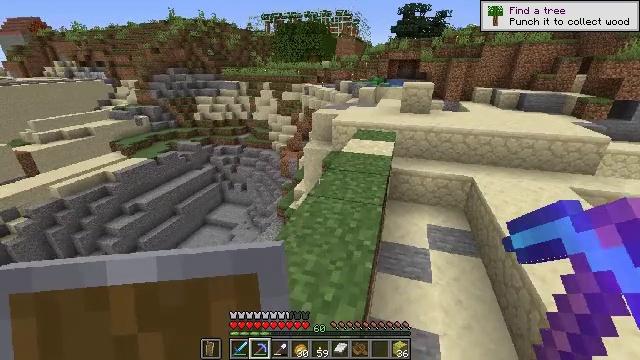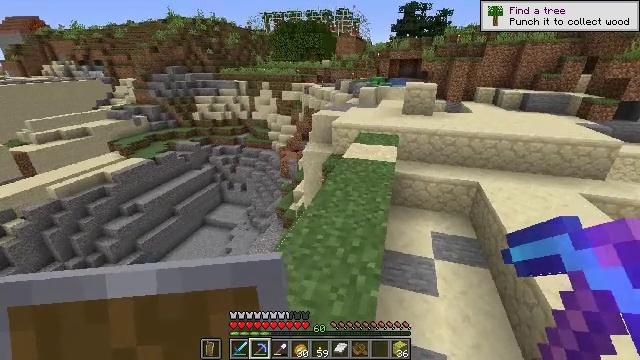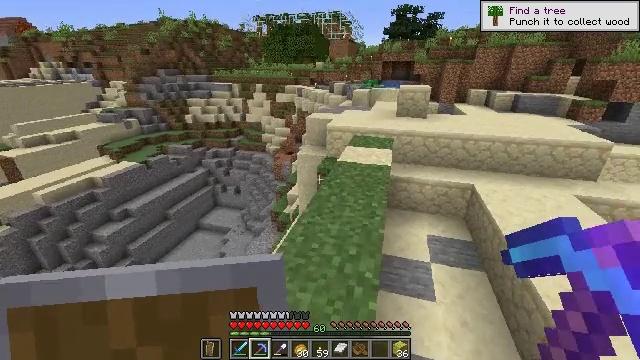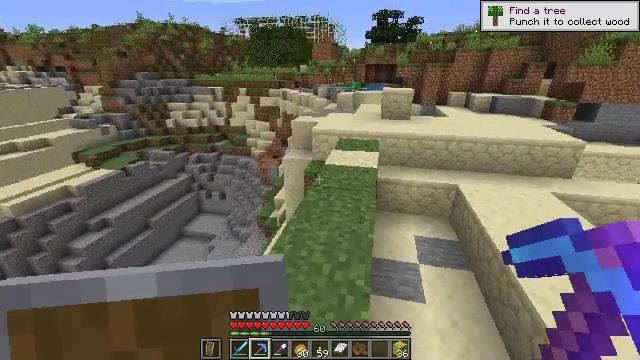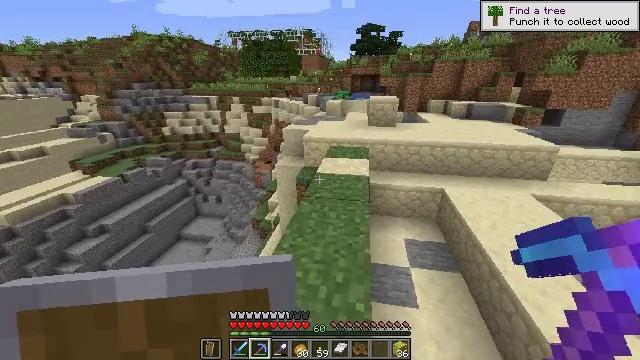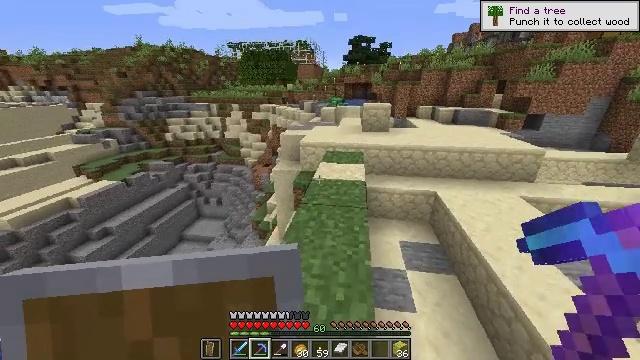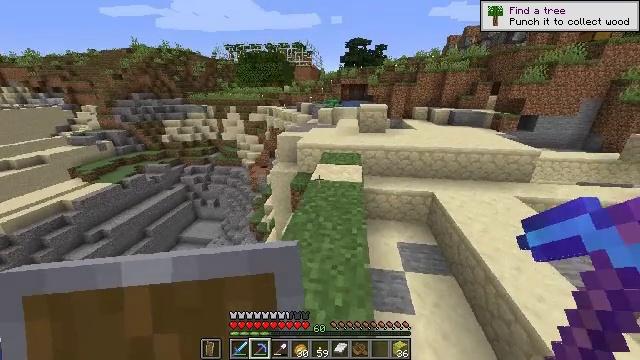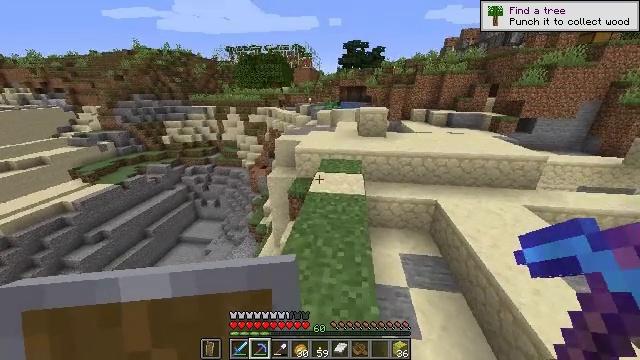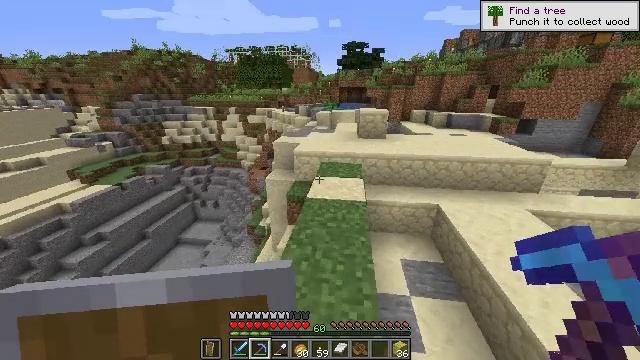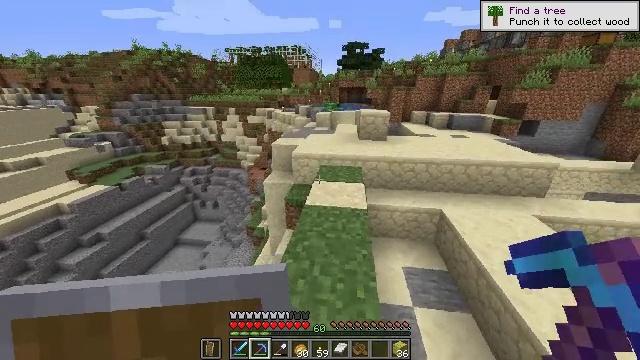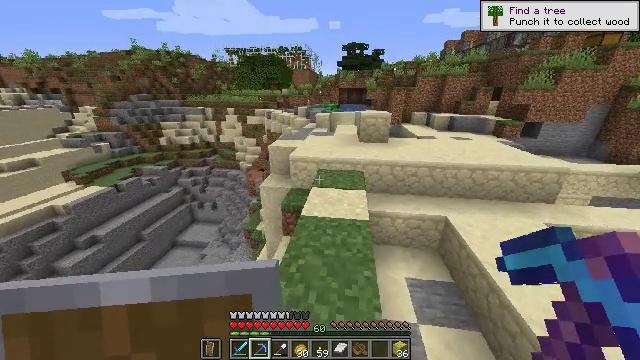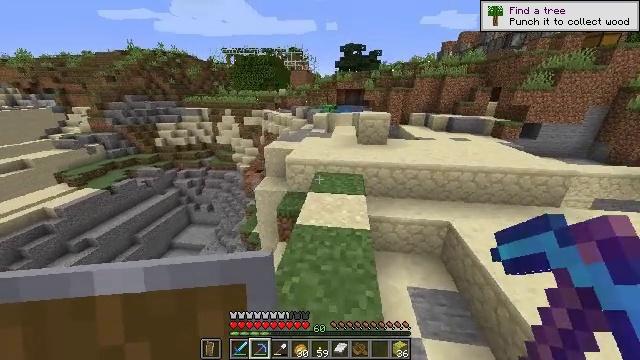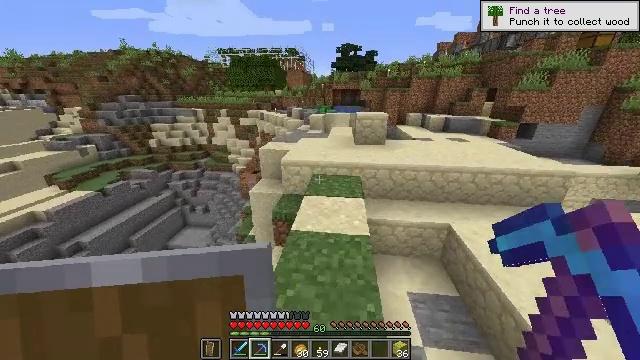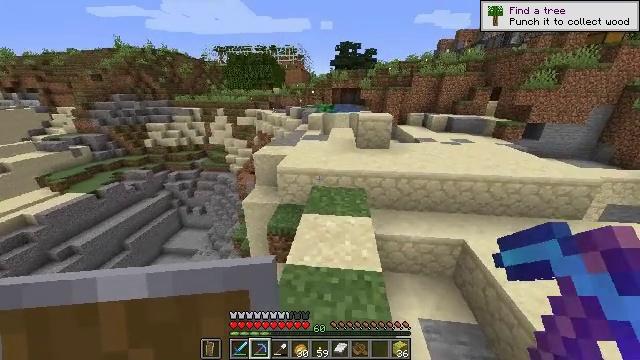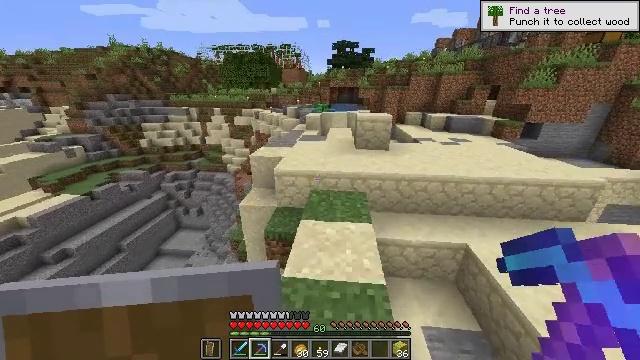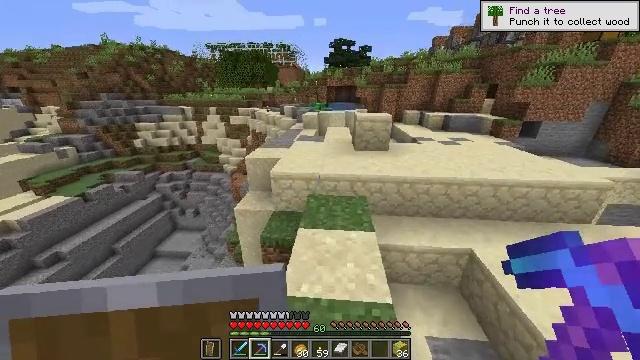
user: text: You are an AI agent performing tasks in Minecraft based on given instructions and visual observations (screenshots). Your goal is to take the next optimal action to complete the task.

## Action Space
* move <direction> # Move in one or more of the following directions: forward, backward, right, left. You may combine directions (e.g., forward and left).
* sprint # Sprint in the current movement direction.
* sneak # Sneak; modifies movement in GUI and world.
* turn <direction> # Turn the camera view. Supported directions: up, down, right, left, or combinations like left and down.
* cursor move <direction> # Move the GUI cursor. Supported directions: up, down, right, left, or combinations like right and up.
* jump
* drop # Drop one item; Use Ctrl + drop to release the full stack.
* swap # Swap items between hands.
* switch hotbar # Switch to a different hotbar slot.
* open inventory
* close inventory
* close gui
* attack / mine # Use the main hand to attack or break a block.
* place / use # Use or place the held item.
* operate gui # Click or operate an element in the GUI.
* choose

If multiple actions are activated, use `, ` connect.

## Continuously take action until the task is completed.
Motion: motion action
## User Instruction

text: Remove kelp and place it on the ground.
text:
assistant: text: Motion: move forward
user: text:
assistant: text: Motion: turn right
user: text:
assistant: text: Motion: move forward, turn right
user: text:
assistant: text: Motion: move forward, turn right
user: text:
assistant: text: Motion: move forward, turn right
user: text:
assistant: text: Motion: move forward
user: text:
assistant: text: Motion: move forward
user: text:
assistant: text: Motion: move forward
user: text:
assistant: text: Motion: move forward
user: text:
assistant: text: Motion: move forward
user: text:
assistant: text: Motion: move forward
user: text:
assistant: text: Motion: move forward
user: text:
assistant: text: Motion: move forward
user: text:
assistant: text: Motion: move forward
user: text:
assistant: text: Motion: move forward
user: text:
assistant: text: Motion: move forward, turn right
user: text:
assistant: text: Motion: move forward
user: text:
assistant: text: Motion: move forward, turn right
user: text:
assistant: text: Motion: move forward, turn right
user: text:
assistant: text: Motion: move forward, turn right
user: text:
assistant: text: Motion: move forward, turn right
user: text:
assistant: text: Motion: move forward, turn right, jump
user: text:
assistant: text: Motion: move forward, turn right, jump
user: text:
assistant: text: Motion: move forward, turn right, jump
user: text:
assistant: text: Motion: move forward, turn right, jump
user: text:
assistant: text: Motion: move forward, turn right
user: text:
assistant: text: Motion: move forward, turn right
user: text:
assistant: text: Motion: move forward, turn right
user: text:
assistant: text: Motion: move forward, turn right and down
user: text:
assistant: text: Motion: move forward, turn right